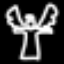
Label: angel